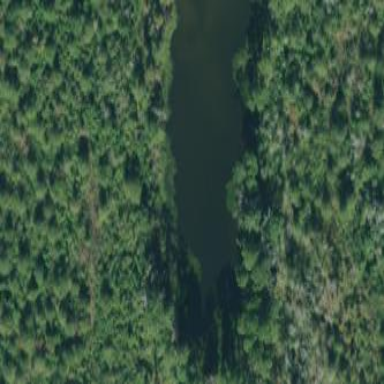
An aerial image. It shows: Pond with natural water.